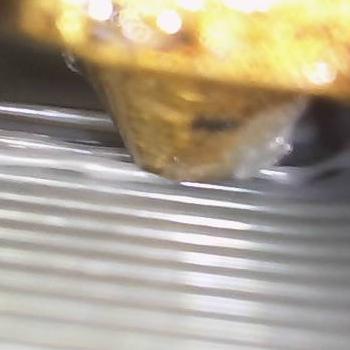
Flow rate: 42%